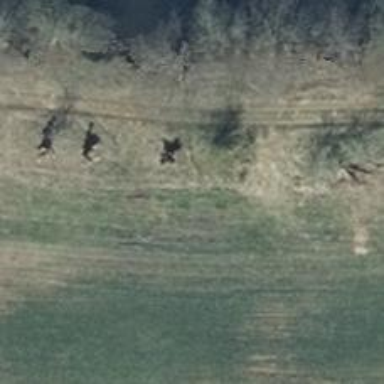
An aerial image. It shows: Row of deciduous broadleaved trees.